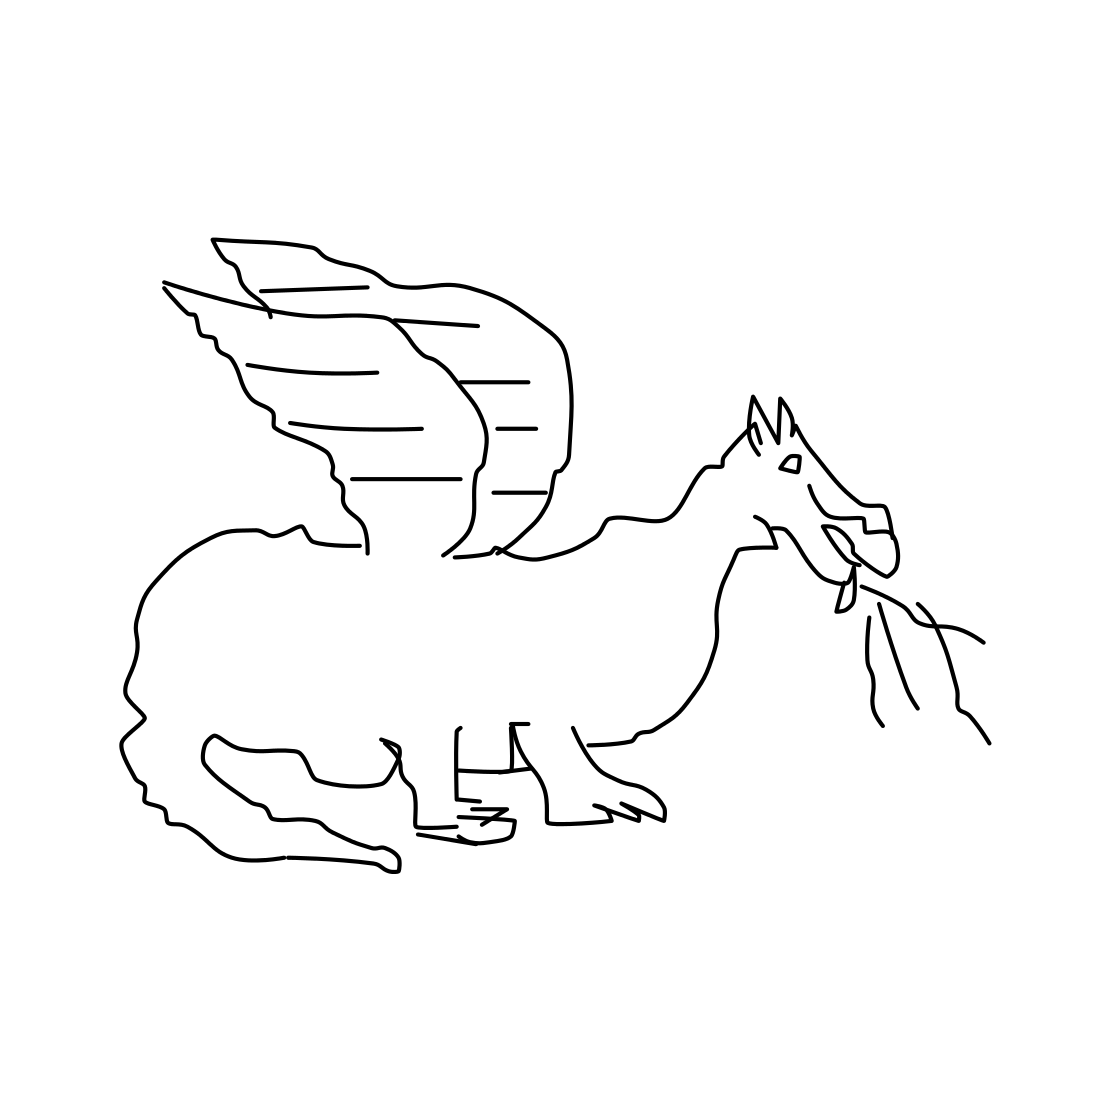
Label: dragon